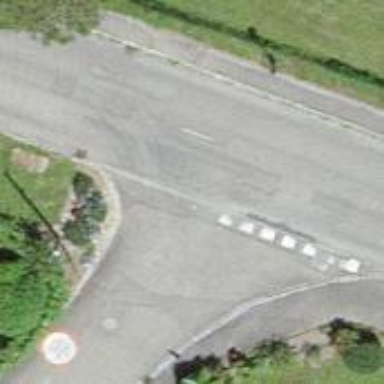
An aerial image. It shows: Road with "give way" sign.